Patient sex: M
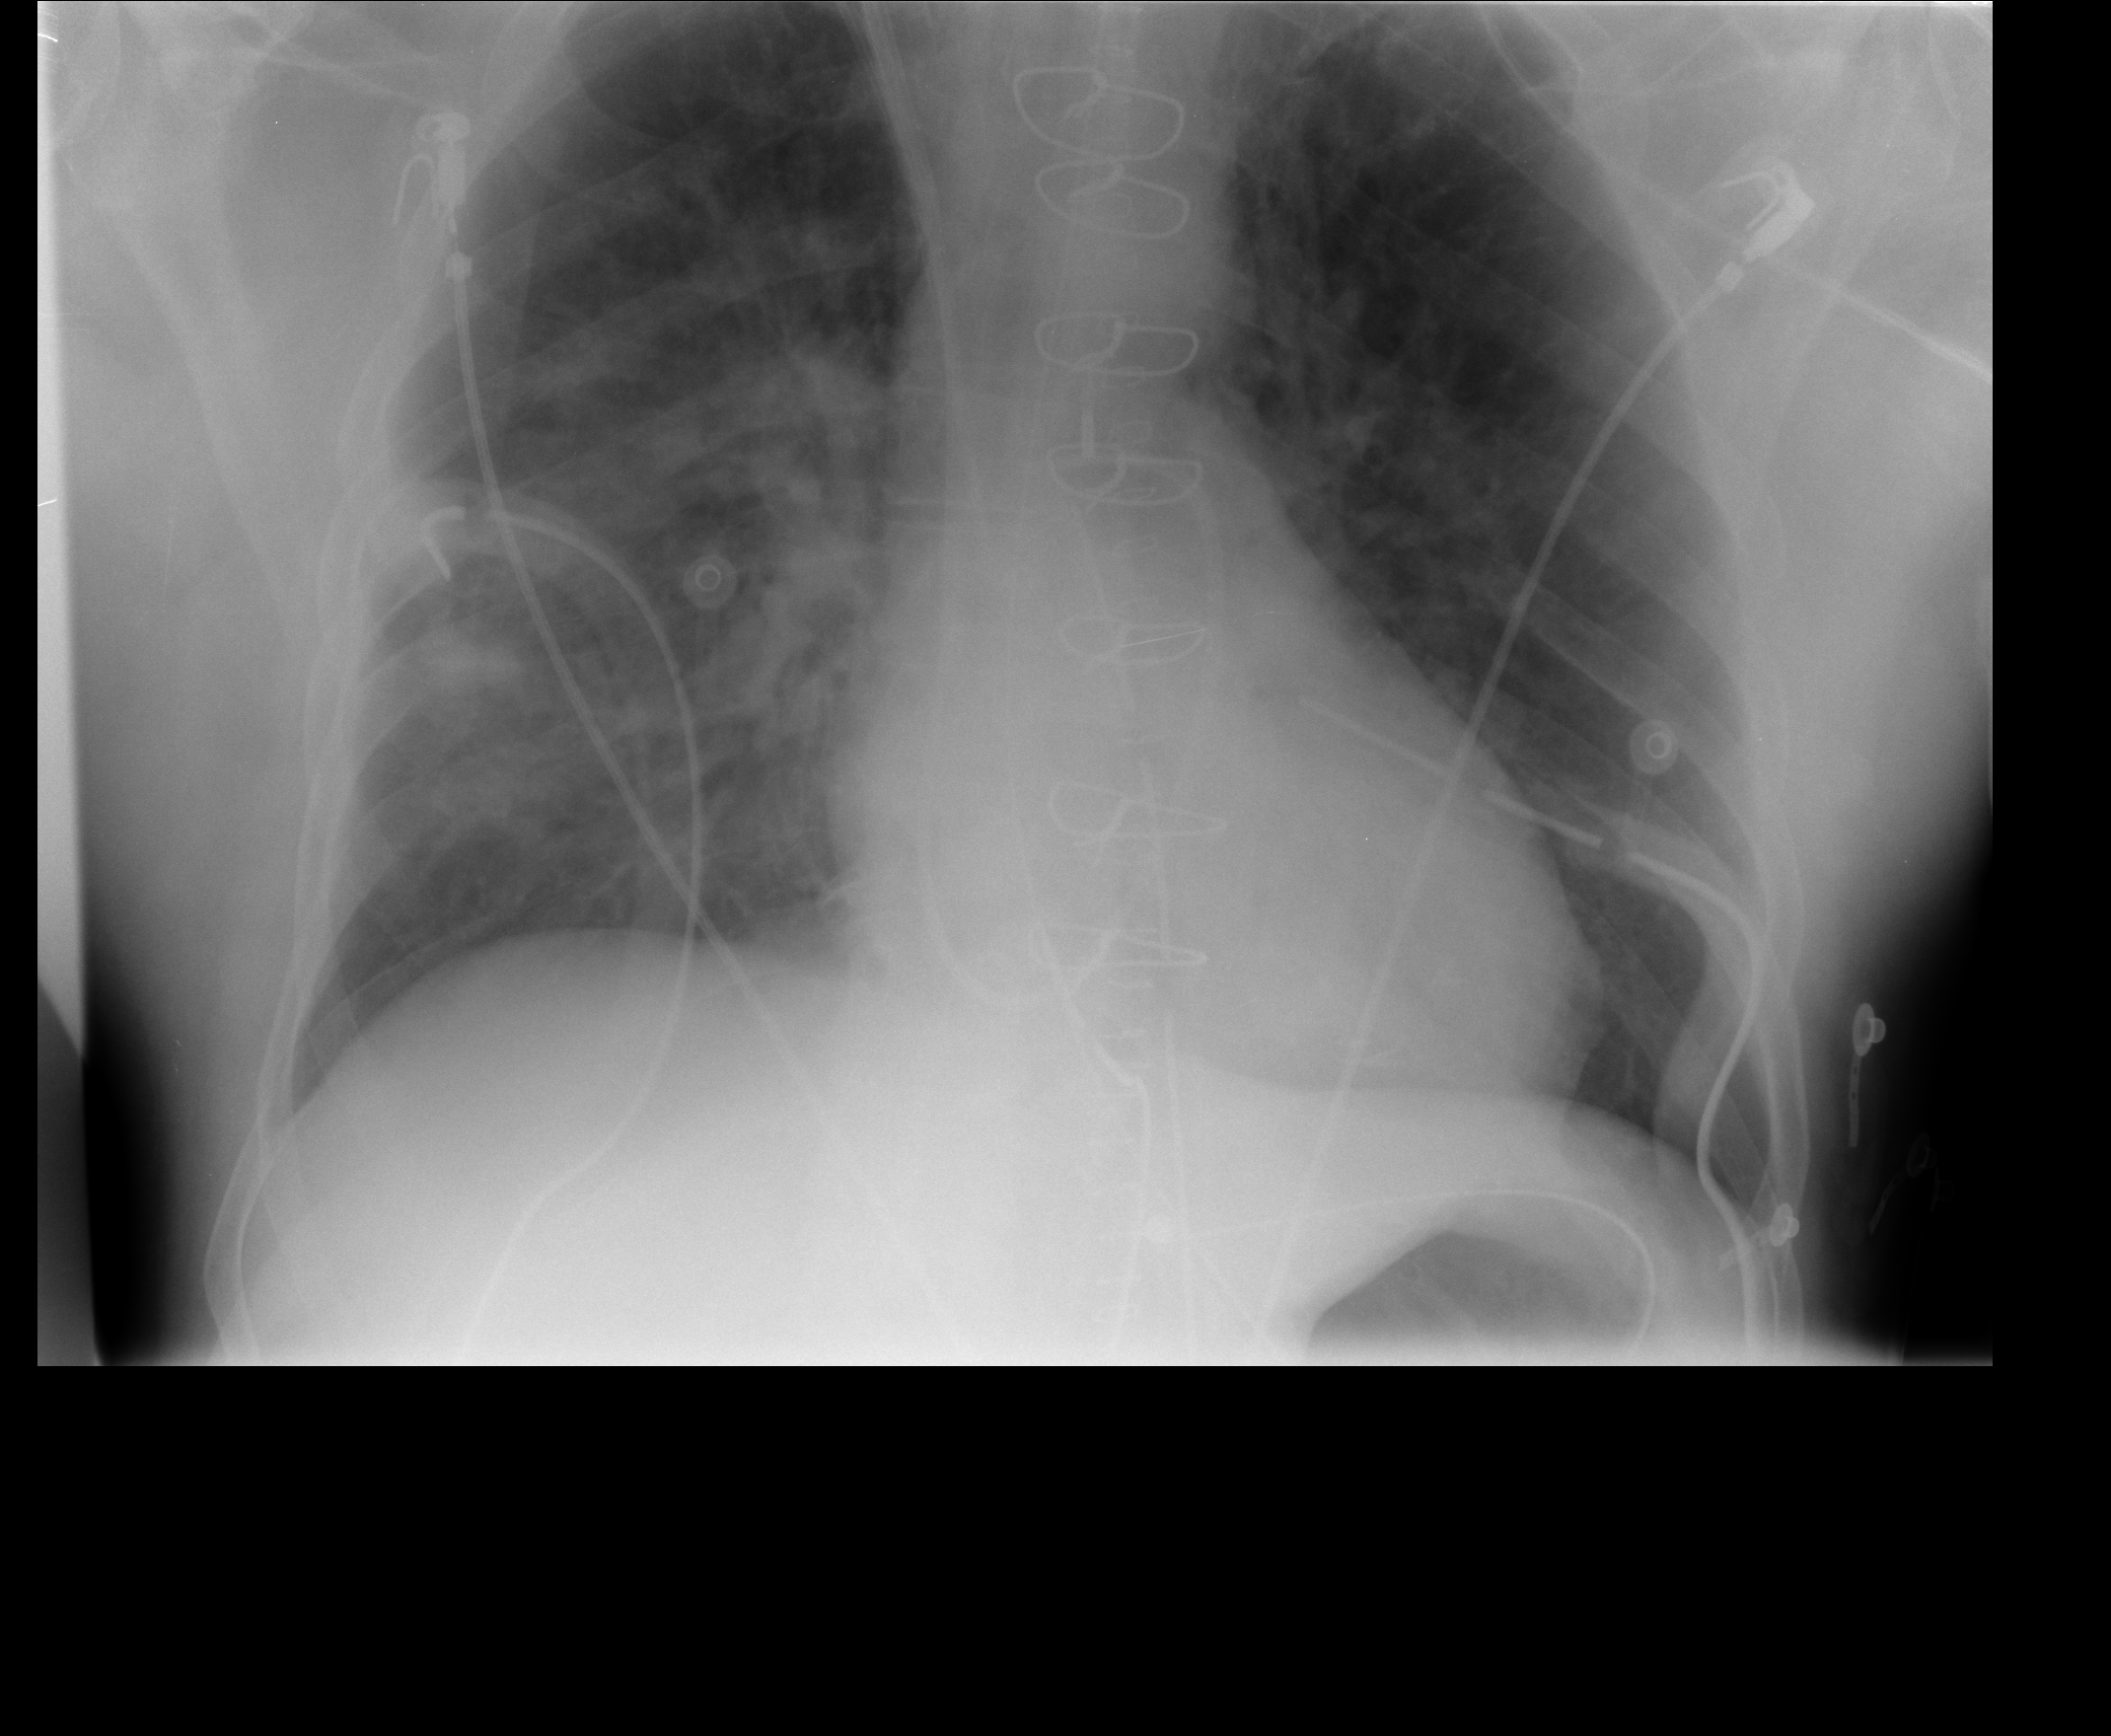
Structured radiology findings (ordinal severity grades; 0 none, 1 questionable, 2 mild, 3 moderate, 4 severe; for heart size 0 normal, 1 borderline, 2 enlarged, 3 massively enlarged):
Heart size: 0
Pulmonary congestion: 2
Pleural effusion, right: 0
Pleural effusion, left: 0
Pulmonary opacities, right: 2
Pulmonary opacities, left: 0
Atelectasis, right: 2
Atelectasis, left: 2